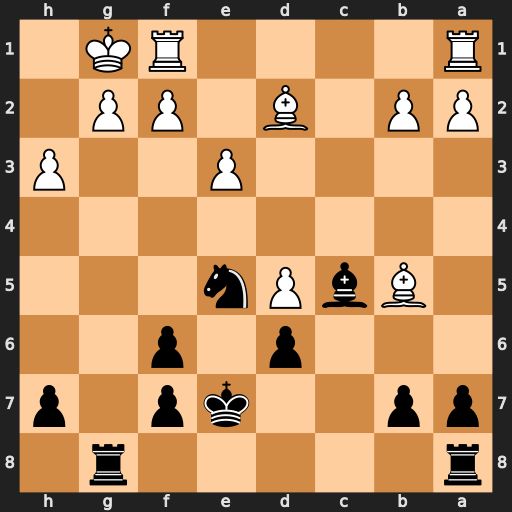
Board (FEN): r5r1/pp2kp1p/3p1p2/1BbPn3/8/4P2P/PP1B1PP1/R4RK1
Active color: b
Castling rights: -
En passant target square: -
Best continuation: Nf3+ Kh1 Nxd2